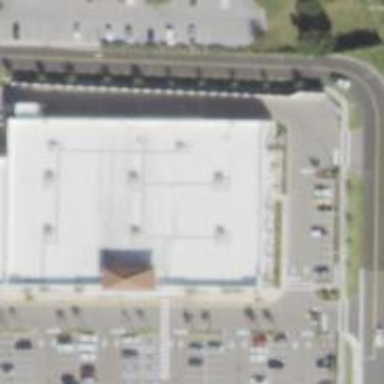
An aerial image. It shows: Department store.